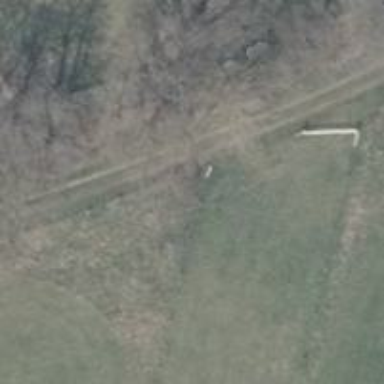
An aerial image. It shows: Compacted grade3 track.